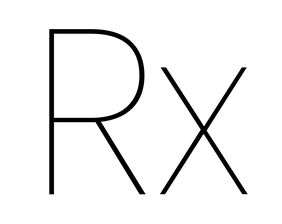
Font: Poppins-Thin